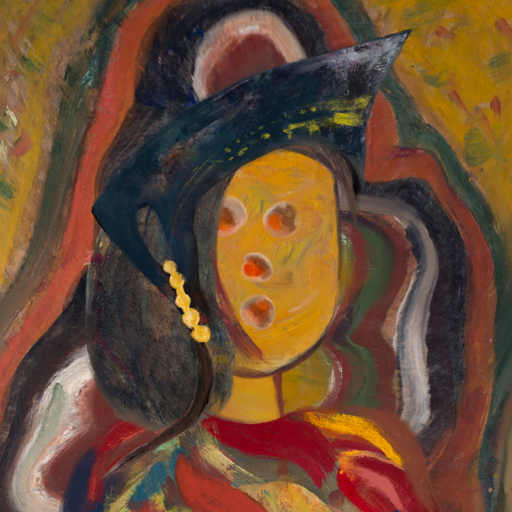
Background: AfterRaid, Head And Neck Front: After_Raid, Face Front: Rupkatha, Bust: Mother_And_Son_Son, Hair Front: Gypsy_Mother, Head Accessory: Irani, Second Necklace: Blank, Necklace: Blank, Baby: Blank